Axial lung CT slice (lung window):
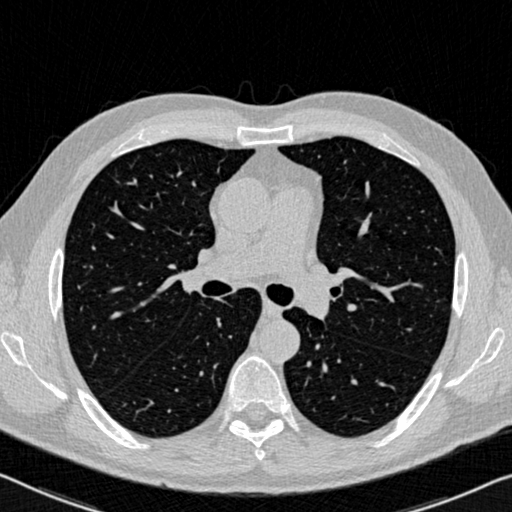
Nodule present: no